Interaction volume radius: 10 \u00c5
Interaction volume height: 15 \u00c5
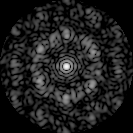
Disorder parameter: 0.6677